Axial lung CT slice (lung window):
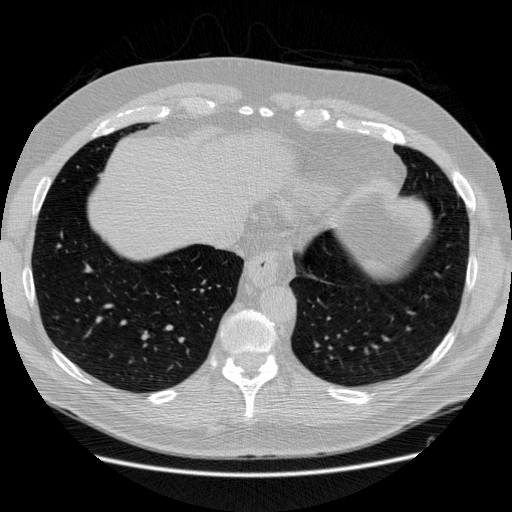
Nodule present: no